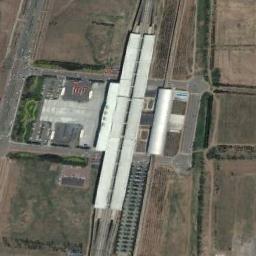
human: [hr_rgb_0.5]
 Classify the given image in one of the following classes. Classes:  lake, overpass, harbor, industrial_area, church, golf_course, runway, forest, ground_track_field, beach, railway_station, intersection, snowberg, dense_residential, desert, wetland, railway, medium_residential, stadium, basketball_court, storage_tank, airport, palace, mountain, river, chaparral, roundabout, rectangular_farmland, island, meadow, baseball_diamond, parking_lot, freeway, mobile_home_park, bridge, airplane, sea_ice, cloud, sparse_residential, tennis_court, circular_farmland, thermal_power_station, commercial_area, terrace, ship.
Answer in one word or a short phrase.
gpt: railway_station